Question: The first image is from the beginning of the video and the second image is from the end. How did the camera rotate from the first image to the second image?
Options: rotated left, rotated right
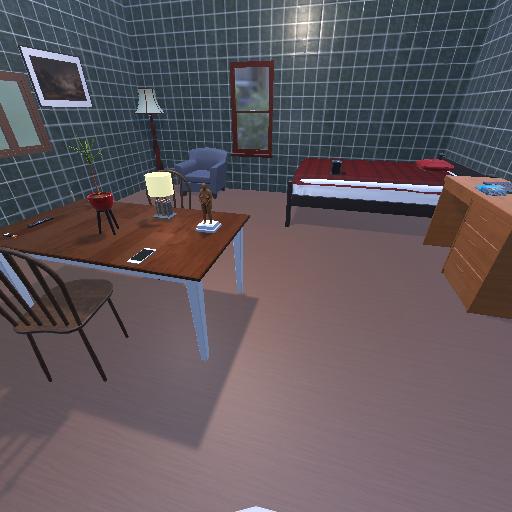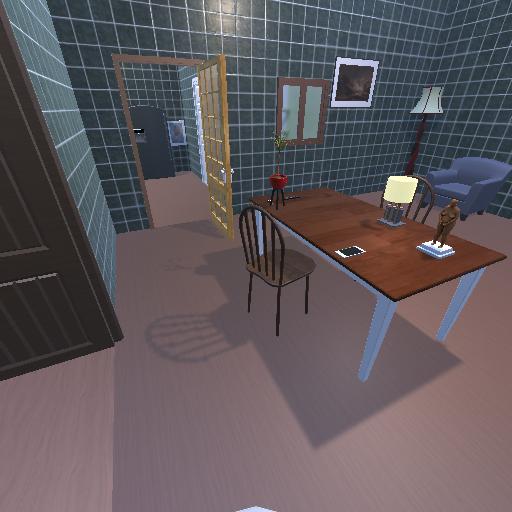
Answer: rotated left